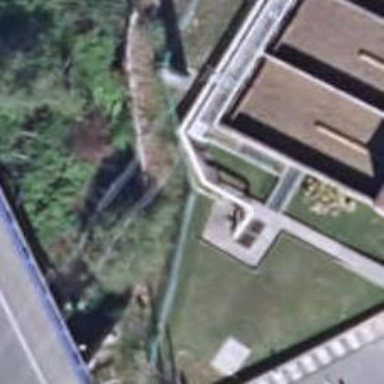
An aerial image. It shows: Retaining wall.